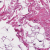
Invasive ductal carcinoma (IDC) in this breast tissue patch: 0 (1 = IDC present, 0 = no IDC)